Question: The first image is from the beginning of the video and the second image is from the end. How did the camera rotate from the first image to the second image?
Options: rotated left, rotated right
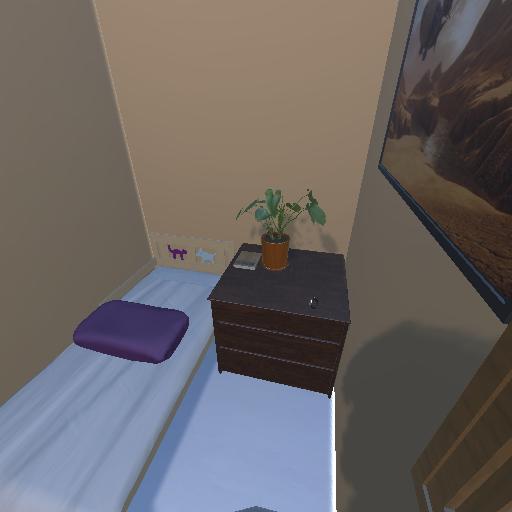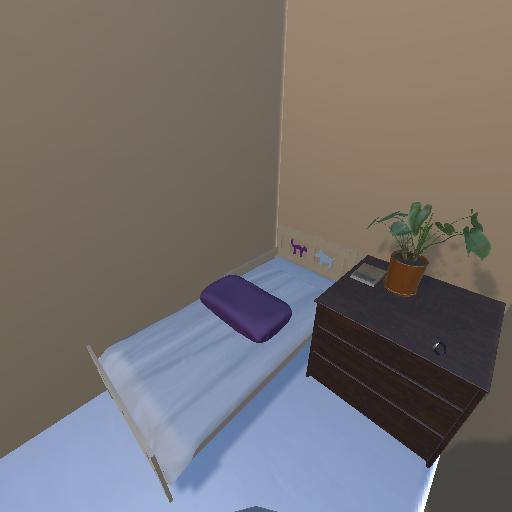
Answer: rotated left